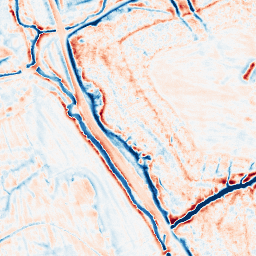
Category: edge_preserving
Decomposition family: bilateral
Decomposition parameters: d: 15
sigma_color: 75
sigma_space: 75
Upsampling method: cubic_catmull_rom
Upsampling parameters: scale: 8
Upsampling scale: 8